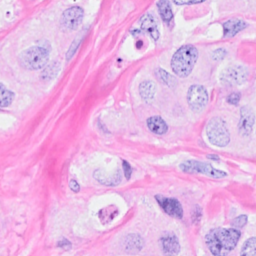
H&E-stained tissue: Breast